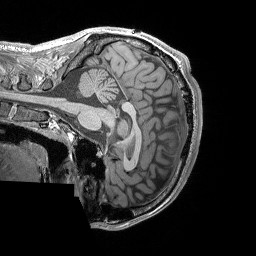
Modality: T1w
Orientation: sagittal
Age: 20
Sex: male
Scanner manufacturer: siemens
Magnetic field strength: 3 T
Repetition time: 1.9 s
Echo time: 0.00302 s